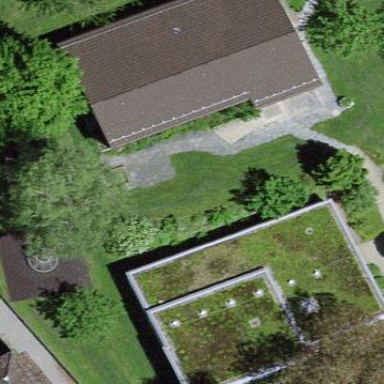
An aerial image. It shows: Kindergarten building.